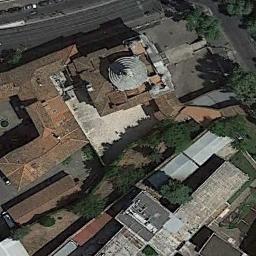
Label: church